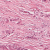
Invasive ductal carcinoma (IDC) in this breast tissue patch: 1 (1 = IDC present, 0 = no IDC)